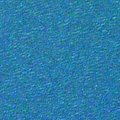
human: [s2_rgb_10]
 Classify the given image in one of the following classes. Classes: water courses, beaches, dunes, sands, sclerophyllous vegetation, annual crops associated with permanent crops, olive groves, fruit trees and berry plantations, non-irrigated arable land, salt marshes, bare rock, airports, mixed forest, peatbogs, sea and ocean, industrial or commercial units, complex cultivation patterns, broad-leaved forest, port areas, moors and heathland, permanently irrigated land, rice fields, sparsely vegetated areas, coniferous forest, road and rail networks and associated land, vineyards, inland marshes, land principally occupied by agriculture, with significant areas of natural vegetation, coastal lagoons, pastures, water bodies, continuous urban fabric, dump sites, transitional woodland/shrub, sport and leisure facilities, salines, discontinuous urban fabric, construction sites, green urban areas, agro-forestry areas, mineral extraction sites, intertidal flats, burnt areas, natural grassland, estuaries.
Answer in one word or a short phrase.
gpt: sea and ocean